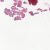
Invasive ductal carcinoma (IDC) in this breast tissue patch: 0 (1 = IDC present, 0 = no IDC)